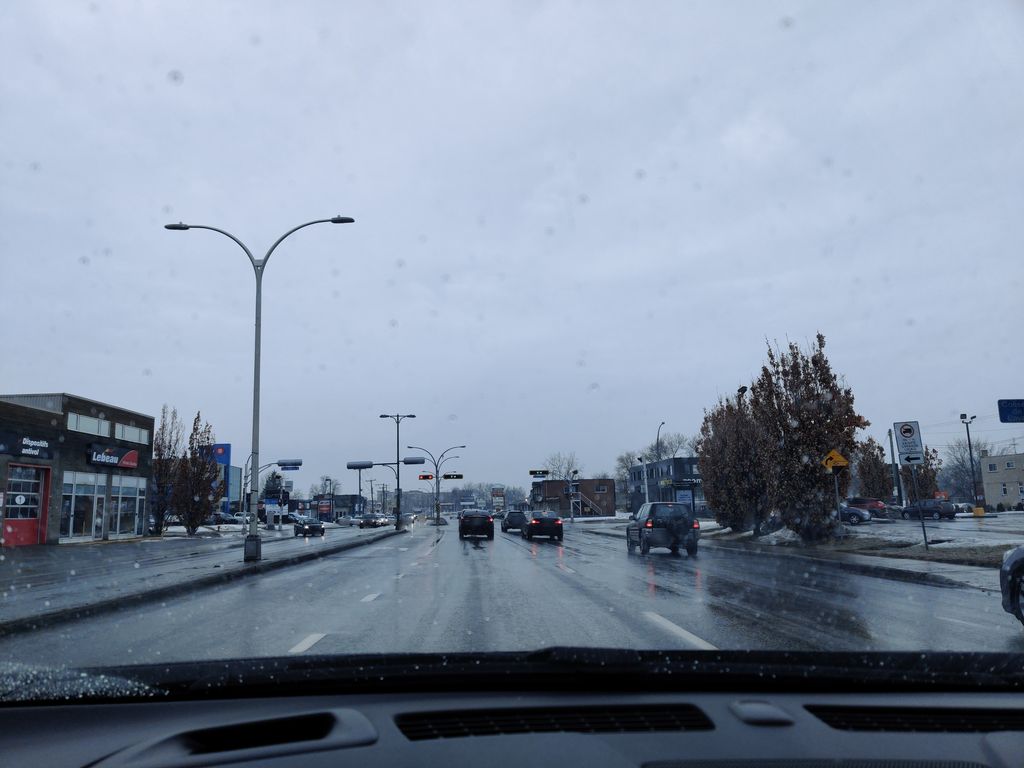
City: montreal